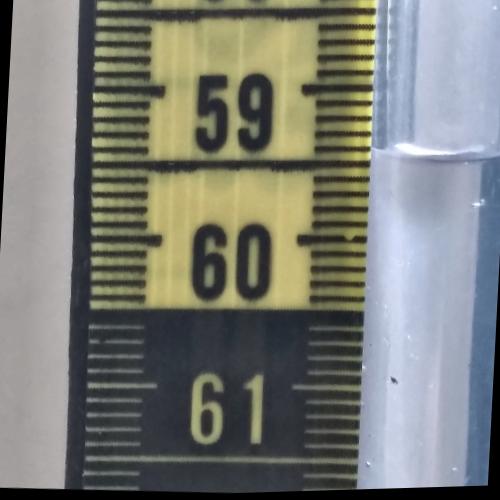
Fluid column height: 59.4 cm